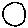
Label: circle